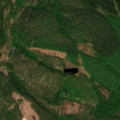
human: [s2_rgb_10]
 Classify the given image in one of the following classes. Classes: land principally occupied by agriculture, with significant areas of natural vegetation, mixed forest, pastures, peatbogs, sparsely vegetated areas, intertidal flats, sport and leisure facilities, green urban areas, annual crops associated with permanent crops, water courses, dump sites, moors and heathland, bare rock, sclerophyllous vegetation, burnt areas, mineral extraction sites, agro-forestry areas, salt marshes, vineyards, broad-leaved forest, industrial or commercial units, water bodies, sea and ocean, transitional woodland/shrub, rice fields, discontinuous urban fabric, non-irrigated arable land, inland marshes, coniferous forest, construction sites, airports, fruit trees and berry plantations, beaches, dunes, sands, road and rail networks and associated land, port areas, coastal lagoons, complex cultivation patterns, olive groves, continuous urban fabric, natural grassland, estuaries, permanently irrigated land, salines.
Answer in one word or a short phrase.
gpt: coniferous forest, mixed forest